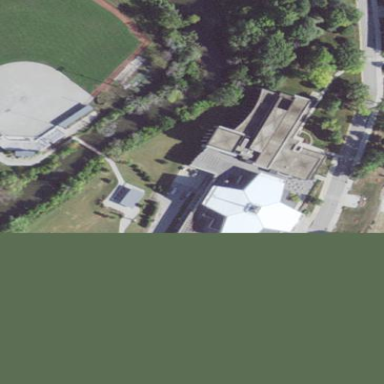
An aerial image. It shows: Chapel building.